Interaction volume radius: 10 \u00c5
Interaction volume height: 25 \u00c5
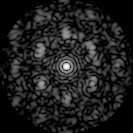
Disorder parameter: 0.6827